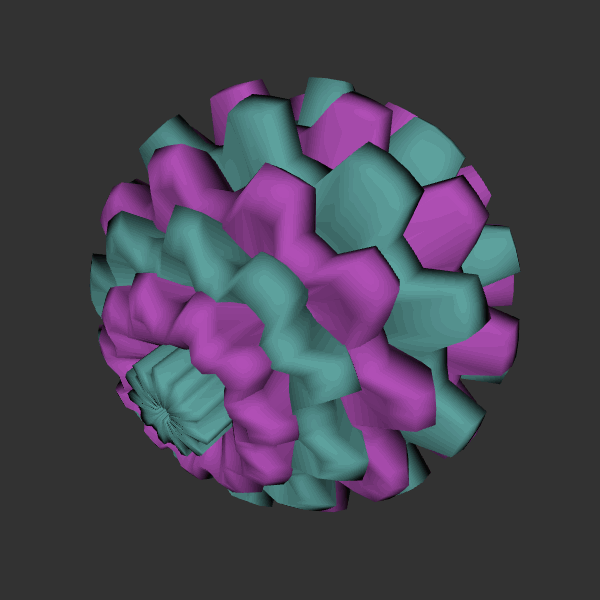
Background: dark